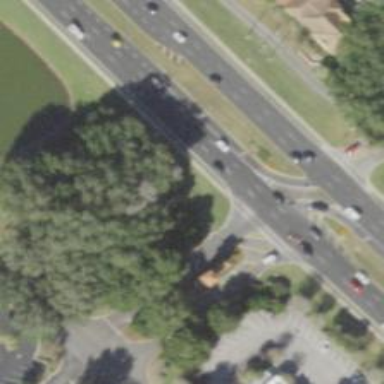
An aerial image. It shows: Asphalt trunk highway.